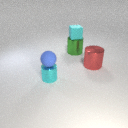
small cyan rubber cube above large green metal cylinder